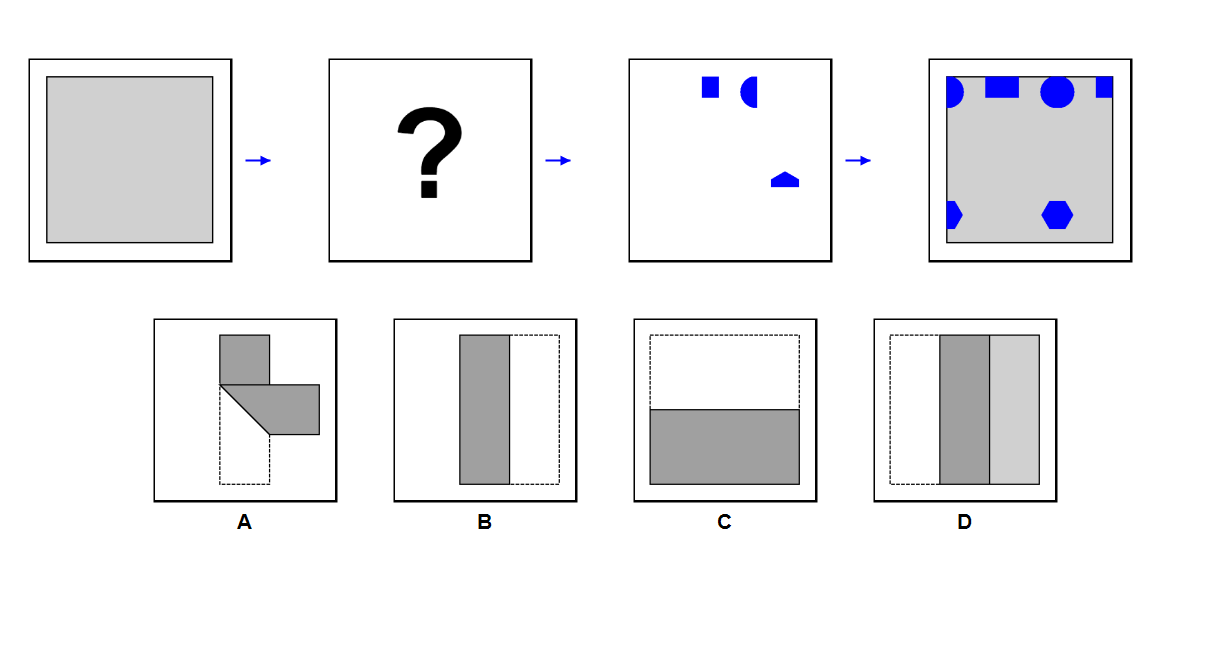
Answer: C